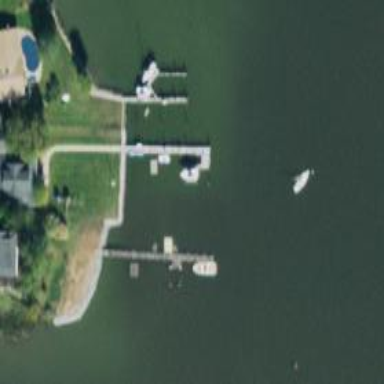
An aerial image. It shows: Man-made pier.